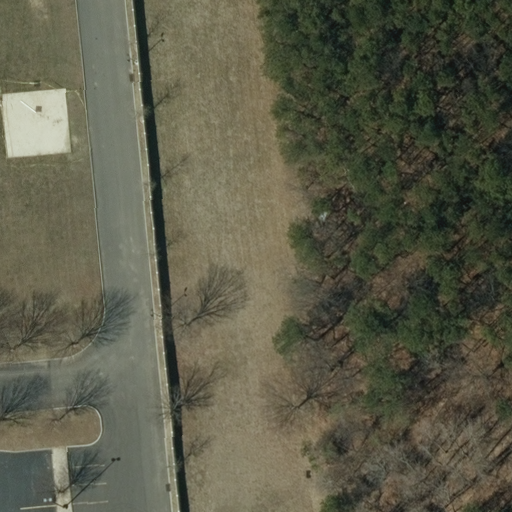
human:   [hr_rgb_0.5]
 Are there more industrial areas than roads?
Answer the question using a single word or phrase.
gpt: no

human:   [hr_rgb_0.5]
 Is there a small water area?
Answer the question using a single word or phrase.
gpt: no

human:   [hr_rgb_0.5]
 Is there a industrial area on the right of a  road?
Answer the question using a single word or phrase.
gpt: no

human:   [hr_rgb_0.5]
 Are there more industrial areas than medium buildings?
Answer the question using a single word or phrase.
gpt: yes

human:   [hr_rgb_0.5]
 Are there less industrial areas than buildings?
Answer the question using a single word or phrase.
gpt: no

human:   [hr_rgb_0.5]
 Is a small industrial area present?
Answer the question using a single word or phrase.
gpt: no

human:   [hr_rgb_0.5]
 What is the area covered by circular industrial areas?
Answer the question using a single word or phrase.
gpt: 0m2

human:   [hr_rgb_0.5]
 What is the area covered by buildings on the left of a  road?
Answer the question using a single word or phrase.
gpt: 0m2

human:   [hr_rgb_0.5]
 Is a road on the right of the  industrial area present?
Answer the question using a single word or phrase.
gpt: yes

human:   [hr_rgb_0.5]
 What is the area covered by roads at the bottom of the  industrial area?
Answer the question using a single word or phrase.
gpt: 0m2

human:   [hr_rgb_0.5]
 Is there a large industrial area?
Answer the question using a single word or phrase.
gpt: yes

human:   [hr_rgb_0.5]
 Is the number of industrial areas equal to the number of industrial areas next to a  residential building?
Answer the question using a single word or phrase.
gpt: no

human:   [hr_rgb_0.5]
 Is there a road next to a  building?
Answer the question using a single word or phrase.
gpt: no

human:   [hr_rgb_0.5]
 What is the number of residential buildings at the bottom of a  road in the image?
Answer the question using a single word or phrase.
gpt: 0

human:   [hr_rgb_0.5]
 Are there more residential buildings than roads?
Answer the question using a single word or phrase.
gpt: no

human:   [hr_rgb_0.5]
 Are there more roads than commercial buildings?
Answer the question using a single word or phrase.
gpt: yes

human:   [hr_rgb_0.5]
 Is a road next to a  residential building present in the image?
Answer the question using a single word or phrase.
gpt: no

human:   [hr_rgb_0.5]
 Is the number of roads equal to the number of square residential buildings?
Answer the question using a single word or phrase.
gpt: no

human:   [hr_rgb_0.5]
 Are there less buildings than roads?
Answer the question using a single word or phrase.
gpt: yes

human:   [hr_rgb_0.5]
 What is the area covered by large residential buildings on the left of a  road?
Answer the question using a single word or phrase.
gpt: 0m2

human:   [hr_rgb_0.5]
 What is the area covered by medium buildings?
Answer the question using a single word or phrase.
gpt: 0m2

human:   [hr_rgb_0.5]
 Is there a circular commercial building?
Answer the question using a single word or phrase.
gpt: no

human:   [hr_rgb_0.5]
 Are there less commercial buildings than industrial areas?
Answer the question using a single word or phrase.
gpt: yes

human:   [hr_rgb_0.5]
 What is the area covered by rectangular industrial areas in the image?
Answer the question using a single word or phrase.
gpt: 10623m2

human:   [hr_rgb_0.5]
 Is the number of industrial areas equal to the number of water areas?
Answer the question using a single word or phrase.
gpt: no

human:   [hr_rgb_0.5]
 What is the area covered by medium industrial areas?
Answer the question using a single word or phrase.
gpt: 0m2

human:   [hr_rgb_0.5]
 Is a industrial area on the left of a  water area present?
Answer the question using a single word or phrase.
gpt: no

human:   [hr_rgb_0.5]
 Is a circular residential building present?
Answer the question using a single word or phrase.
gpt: no

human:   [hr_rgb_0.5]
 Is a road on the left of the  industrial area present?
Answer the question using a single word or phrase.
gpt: no

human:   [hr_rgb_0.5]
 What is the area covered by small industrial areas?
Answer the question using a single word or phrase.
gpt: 0m2

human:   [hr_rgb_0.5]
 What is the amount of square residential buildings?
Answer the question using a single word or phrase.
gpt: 0

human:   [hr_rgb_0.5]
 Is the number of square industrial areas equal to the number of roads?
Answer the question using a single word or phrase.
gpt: no

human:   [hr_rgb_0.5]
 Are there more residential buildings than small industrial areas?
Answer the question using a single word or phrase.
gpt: no

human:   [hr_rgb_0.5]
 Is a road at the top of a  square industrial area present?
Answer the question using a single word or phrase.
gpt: no

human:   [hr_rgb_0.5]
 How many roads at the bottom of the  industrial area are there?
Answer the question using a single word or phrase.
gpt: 2

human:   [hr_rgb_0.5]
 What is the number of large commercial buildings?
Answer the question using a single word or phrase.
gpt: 0